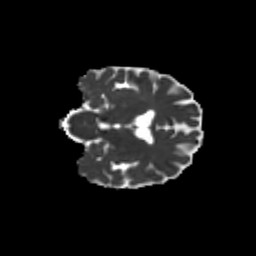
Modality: MD
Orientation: coronal
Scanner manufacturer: siemens
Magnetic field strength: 3 T
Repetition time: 9.2 s
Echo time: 0.084 s